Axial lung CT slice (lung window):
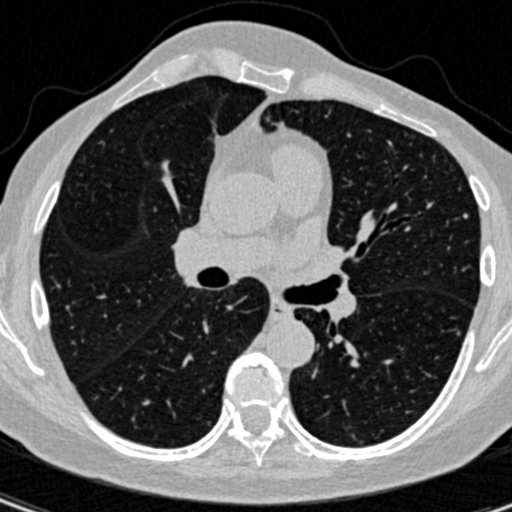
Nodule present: yes
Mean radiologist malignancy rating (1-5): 2